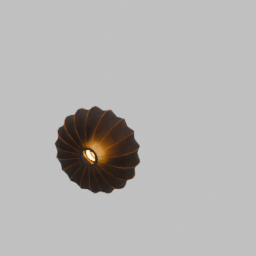
Label: lighting